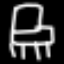
Label: chair